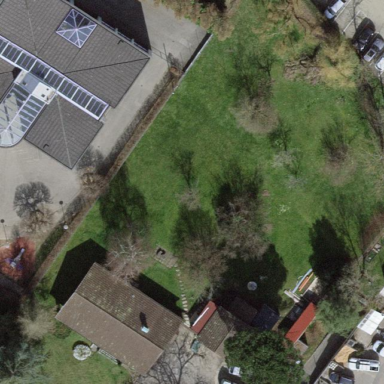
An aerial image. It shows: Garden enclosed by fence.